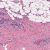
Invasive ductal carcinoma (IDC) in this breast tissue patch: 1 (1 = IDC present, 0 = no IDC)